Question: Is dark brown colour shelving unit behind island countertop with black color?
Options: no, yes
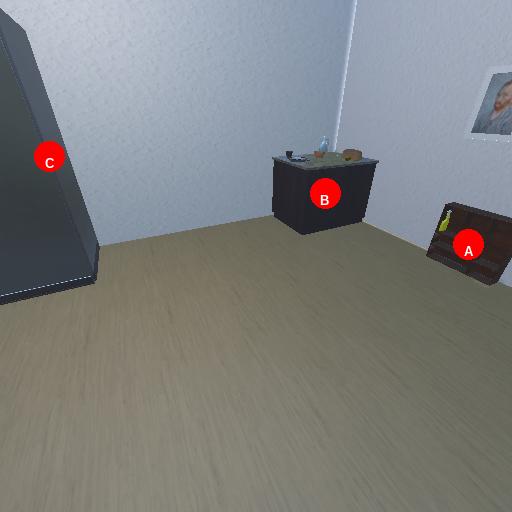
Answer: no